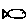
Label: fish